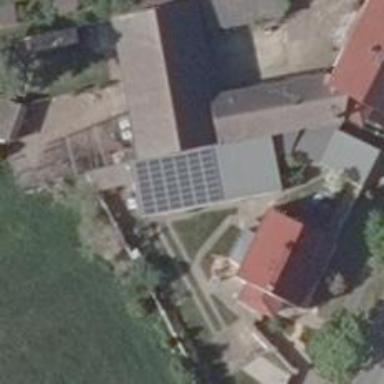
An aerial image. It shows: Small solar photovoltaic panel used as generator to produce electricity.